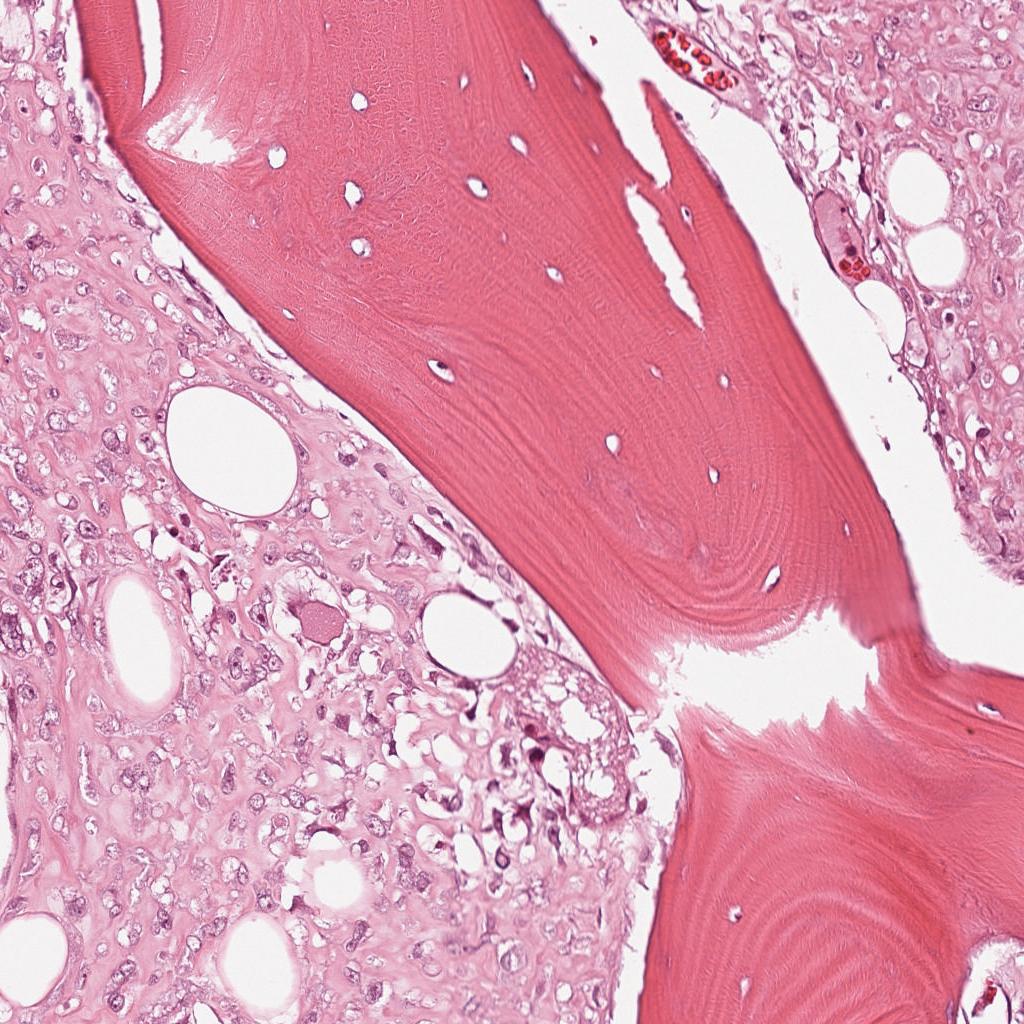
Label: Viable